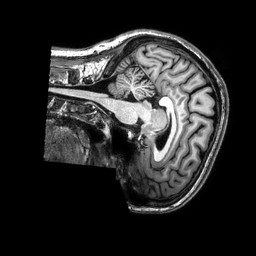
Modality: T1w
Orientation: sagittal
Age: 30
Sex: female
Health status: healthy
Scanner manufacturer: philips
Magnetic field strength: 3 T
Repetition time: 0.009 s
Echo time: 0.003996 s